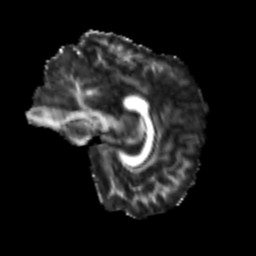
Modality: FA
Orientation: sagittal
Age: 25
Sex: female
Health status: healthy
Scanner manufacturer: siemens
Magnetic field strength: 3 T
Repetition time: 3.6 s
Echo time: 0.0964 s